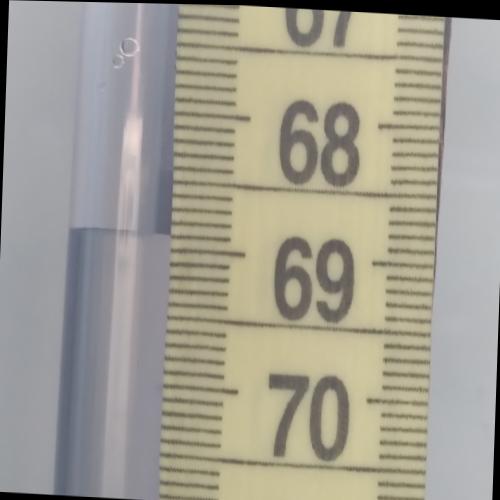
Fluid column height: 68.9 cm